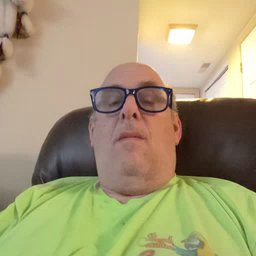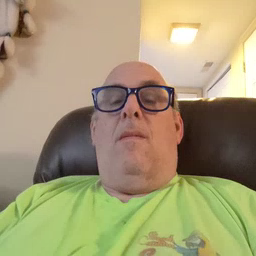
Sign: boy